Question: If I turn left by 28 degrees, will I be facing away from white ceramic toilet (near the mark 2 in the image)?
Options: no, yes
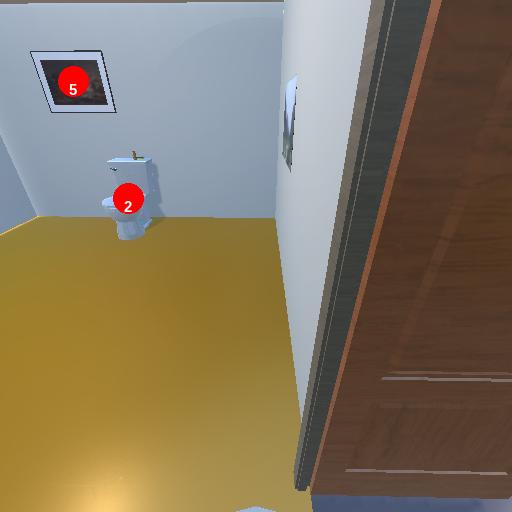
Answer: no